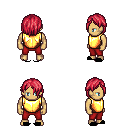
a pixel art fantasy rpg character, male body template, human, tanned skin, gold chest armor, red pants, ruby red bangs hairstyle, black slippers, four views (front, back, left, right), 2x2 character sprite sheet, small pixel art, hard edges, no anti-aliasing